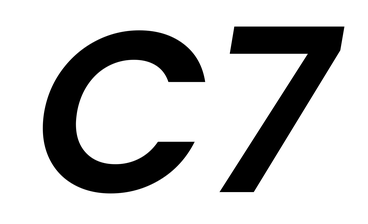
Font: Poppins-SemiBoldItalic